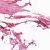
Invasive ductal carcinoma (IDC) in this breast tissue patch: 0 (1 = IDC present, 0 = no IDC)